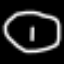
Label: hourglass